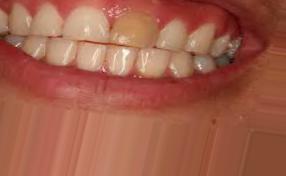
Condition: Tooth Discoloration